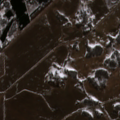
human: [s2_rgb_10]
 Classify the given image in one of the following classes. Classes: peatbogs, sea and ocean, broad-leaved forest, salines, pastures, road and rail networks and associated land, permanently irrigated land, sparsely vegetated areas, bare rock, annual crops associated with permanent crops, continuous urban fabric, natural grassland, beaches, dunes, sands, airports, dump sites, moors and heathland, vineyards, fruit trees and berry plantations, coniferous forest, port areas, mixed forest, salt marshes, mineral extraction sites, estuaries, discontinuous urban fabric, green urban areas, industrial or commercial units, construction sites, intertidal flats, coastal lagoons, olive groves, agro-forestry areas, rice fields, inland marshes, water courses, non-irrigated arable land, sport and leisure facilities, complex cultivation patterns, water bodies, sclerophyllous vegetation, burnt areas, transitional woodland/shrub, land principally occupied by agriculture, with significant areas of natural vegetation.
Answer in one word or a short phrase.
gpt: non-irrigated arable land, land principally occupied by agriculture, with significant areas of natural vegetation, broad-leaved forest, transitional woodland/shrub